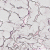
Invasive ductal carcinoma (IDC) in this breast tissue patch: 0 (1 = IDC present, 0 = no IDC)